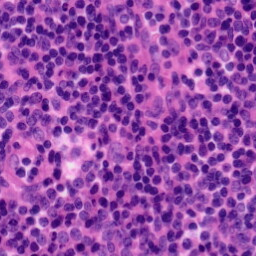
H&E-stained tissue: Tonsil